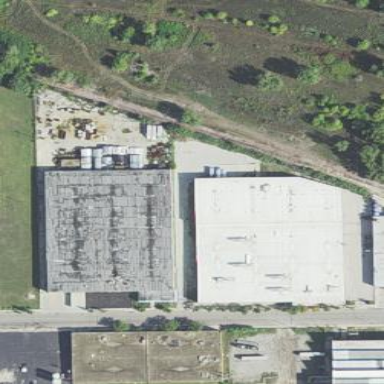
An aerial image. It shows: Industrial building.